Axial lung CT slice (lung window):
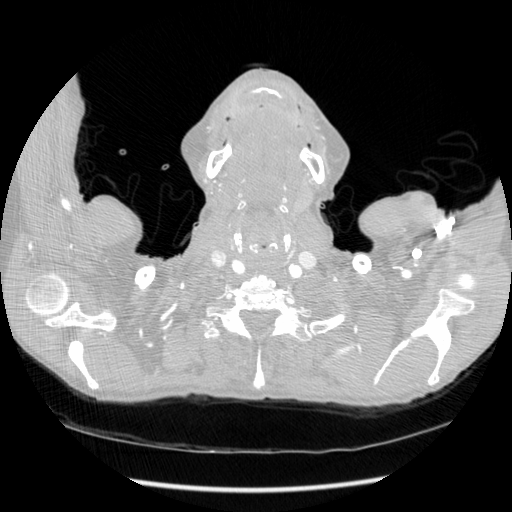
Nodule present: no